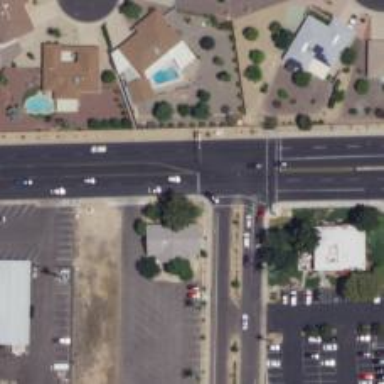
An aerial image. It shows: Solid stop line on the road.